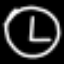
Label: clock